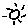
Label: sun